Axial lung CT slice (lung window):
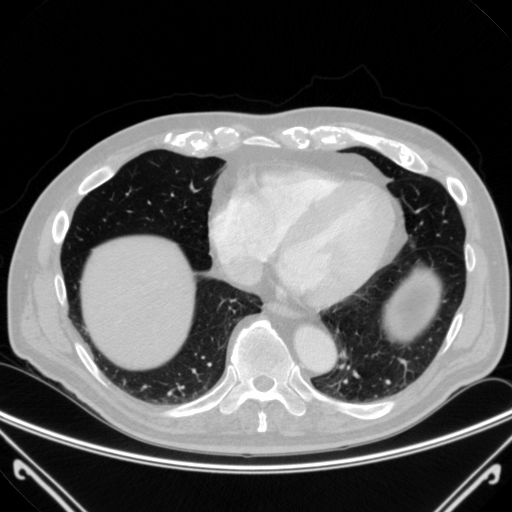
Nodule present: no